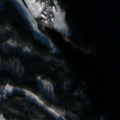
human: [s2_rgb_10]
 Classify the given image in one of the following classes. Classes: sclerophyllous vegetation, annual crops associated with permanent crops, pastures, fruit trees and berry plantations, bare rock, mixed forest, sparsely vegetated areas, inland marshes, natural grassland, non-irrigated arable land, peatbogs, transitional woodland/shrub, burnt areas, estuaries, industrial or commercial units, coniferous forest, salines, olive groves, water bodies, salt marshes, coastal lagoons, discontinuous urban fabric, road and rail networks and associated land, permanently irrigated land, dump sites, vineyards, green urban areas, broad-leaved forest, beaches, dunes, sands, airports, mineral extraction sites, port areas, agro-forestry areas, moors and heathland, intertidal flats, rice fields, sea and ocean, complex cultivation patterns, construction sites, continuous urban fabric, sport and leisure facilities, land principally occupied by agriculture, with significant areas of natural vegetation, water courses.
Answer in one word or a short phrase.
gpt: land principally occupied by agriculture, with significant areas of natural vegetation, coniferous forest, mixed forest, water bodies